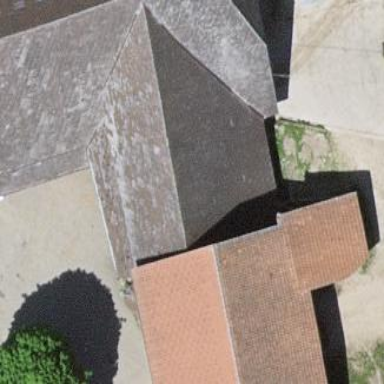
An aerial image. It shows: Rural barn.